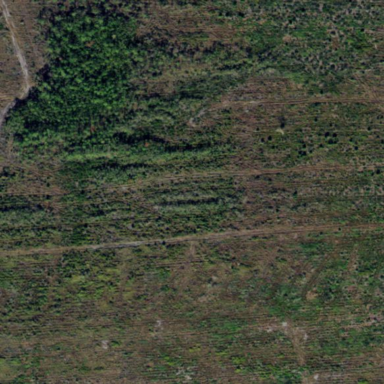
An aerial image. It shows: Forest dominated by needle-leaved trees.